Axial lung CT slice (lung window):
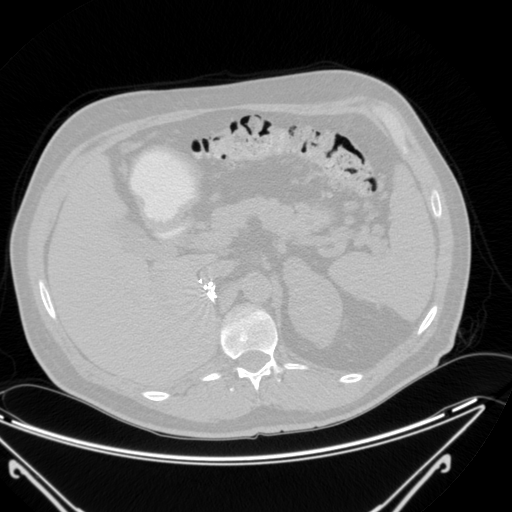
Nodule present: no